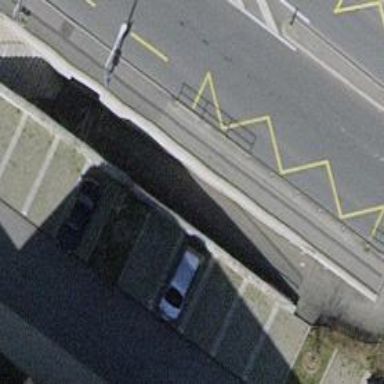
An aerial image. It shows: Bus stop along the road.